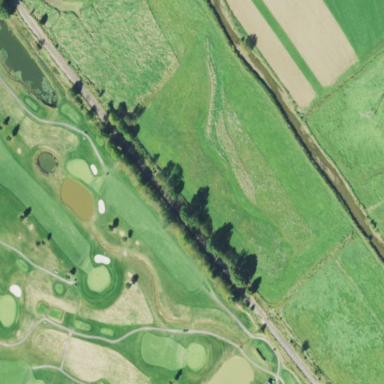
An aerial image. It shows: Golf fairway in the image.